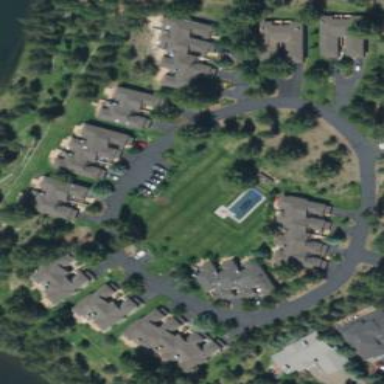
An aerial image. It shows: Residential area consisting of condominiums.